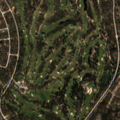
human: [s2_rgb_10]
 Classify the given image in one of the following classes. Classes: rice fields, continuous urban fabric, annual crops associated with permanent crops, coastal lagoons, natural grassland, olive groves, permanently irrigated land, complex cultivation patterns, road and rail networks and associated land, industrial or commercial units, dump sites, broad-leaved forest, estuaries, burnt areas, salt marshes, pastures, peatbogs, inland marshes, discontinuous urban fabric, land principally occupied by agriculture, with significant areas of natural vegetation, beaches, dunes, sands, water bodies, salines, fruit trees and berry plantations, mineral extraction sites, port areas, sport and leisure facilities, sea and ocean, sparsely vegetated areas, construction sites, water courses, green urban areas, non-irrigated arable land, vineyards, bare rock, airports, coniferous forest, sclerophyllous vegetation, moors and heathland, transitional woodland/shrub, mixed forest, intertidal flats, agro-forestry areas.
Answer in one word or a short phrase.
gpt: sport and leisure facilities, broad-leaved forest